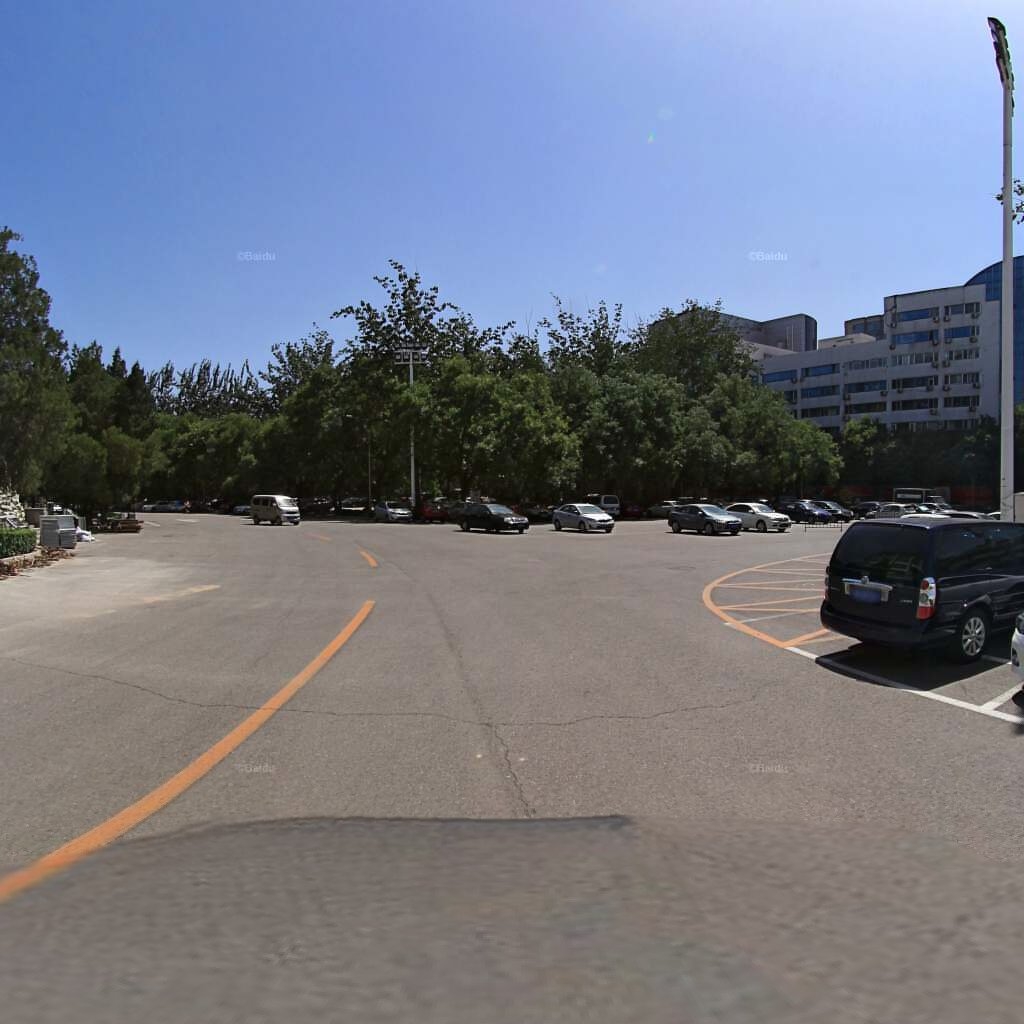
Region: Dongcheng
Road damage annotations: longitudinal crack, transverse crack, longitudinal crack